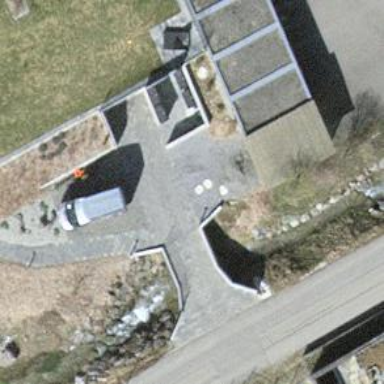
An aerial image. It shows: Group of garages.